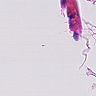
Metastatic tissue present: no